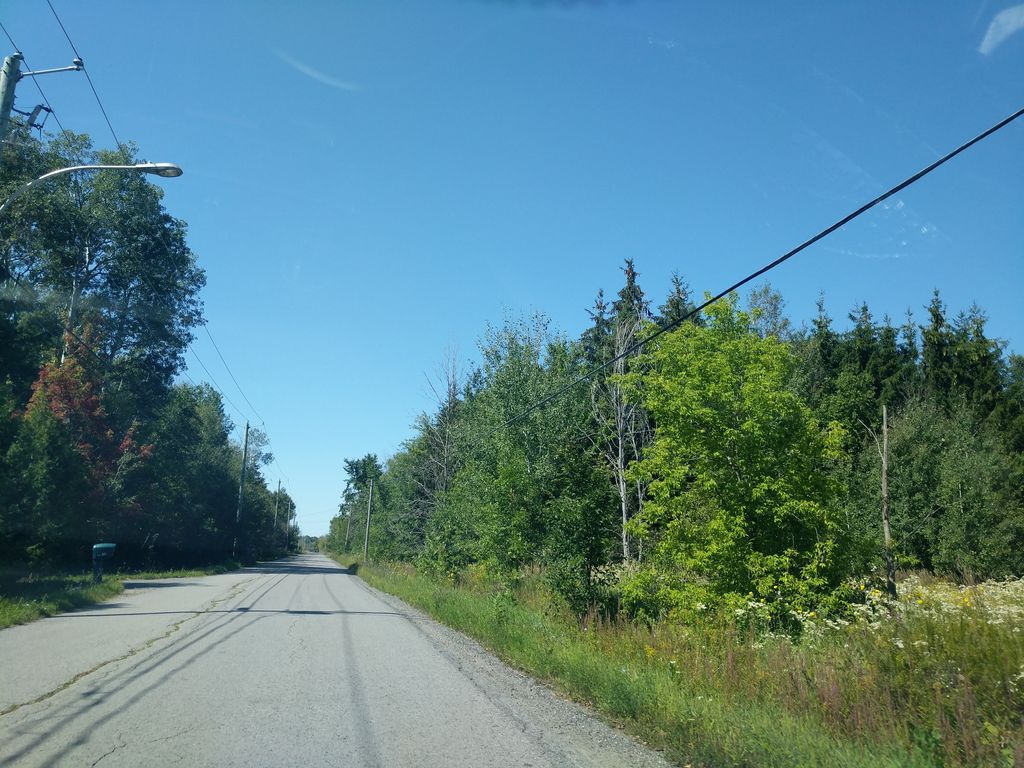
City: ottawa-gatineau